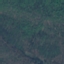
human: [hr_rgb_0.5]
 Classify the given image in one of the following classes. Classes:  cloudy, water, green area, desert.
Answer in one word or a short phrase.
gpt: green area